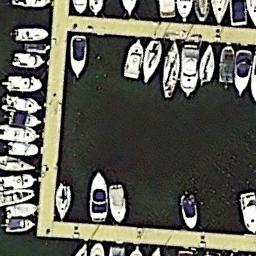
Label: harbor